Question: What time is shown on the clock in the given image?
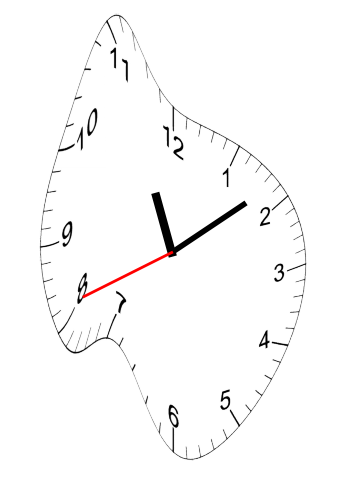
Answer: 11:08:41